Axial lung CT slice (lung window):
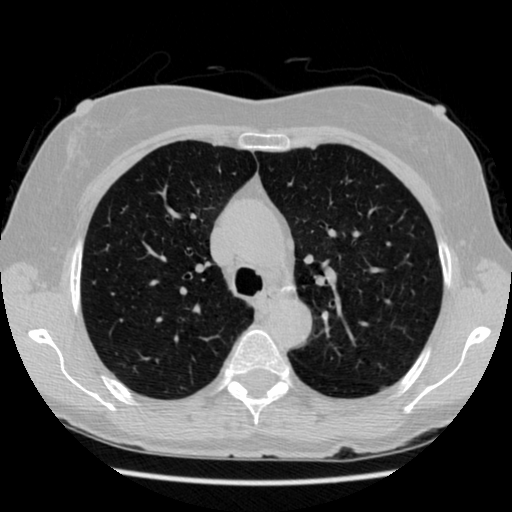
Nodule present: no